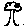
Label: tree